Question: [1].png][http://i.stack.imgur.com/3ZDkl.png]
Hi,
I am a beginner in iOS development.We are trying to develop an application in xcode using objective c.We imported the libraries and codessuccessfully.And we were trying to configure the application to synchronize and fetch MBO data.When we builded our project we got an error.And I have uploaded the error with this post.Please check the attachment and help us?
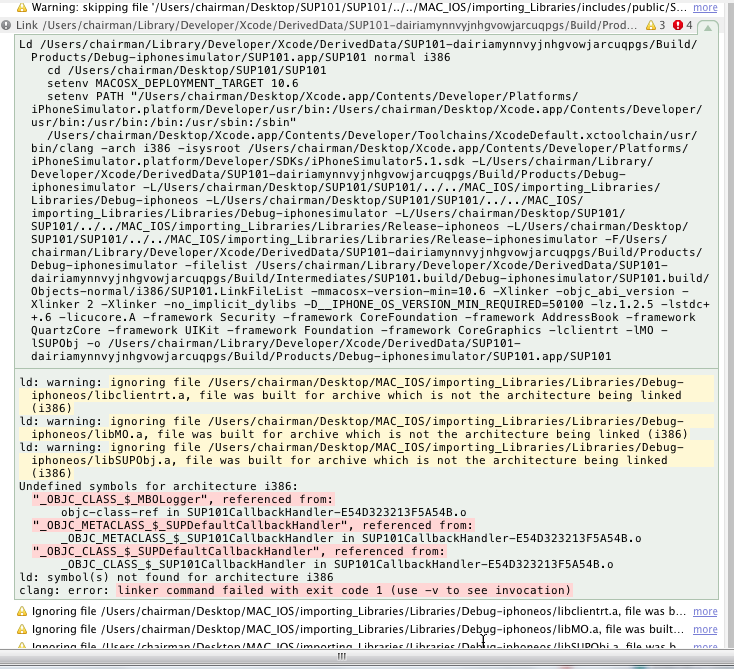
Answer: It seems you did not add the MBOLogger framework to your project or linked it to the target.
Go to your targets info and check the Build Phases. There, under Linked Frameworks you should find your MBOLogger, or if it is not there, add it.